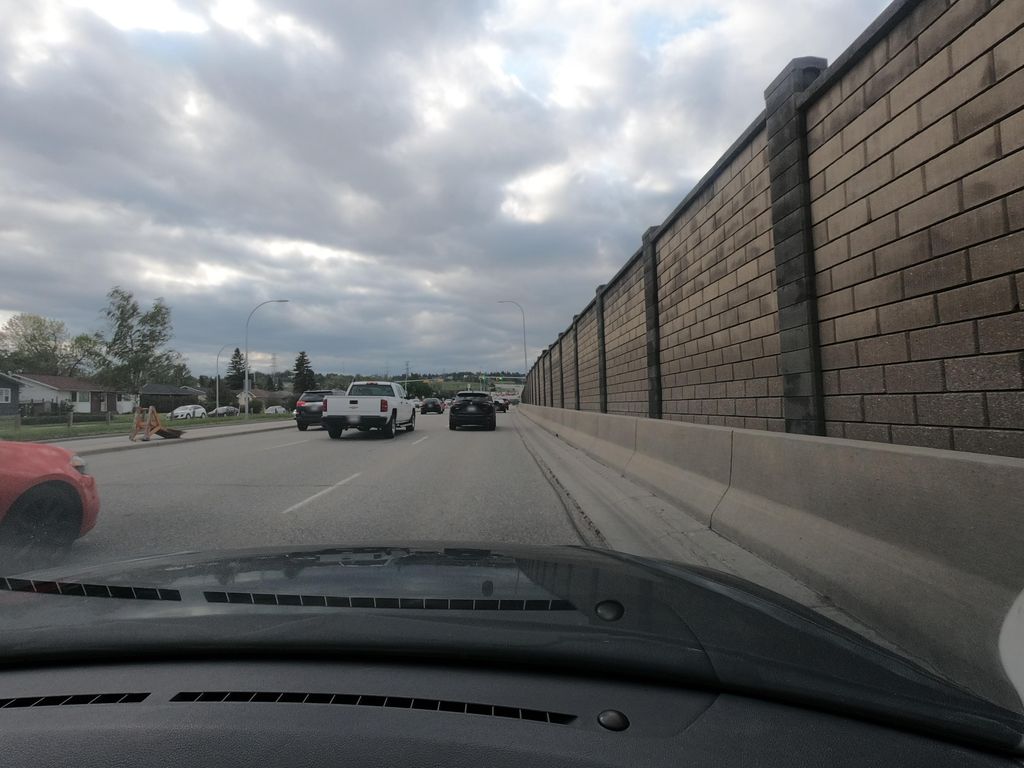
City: calgary